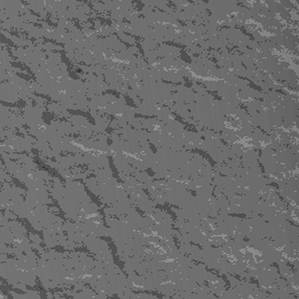
Label: frost